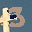
Label: 3